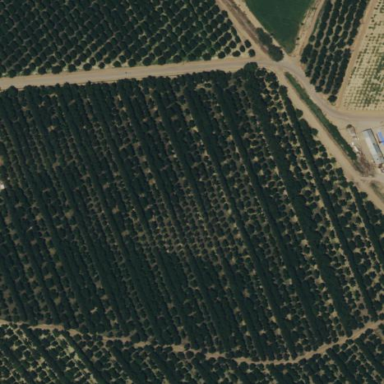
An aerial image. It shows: Orchard.